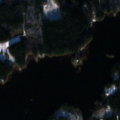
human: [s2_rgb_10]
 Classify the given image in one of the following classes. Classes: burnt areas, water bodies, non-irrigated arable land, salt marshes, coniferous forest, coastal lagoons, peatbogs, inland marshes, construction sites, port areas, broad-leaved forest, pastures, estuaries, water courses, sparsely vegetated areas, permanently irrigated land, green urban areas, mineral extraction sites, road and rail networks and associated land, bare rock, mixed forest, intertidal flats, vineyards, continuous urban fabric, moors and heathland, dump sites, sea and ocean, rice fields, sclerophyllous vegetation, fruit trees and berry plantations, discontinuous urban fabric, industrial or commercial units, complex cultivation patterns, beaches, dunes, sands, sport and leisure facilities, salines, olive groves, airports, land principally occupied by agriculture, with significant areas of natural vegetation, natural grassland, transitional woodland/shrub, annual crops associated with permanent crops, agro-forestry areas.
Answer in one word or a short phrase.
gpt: coniferous forest, mixed forest, water bodies